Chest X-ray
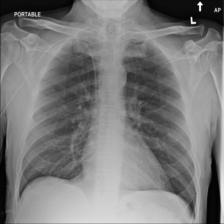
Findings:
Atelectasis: negative
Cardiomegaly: negative
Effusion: negative
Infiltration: negative
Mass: negative
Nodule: negative
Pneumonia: negative
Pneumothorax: negative
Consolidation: negative
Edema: negative
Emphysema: negative
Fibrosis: negative
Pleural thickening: negative
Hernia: negative